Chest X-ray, PA view. Patient: 52 years old, sex M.
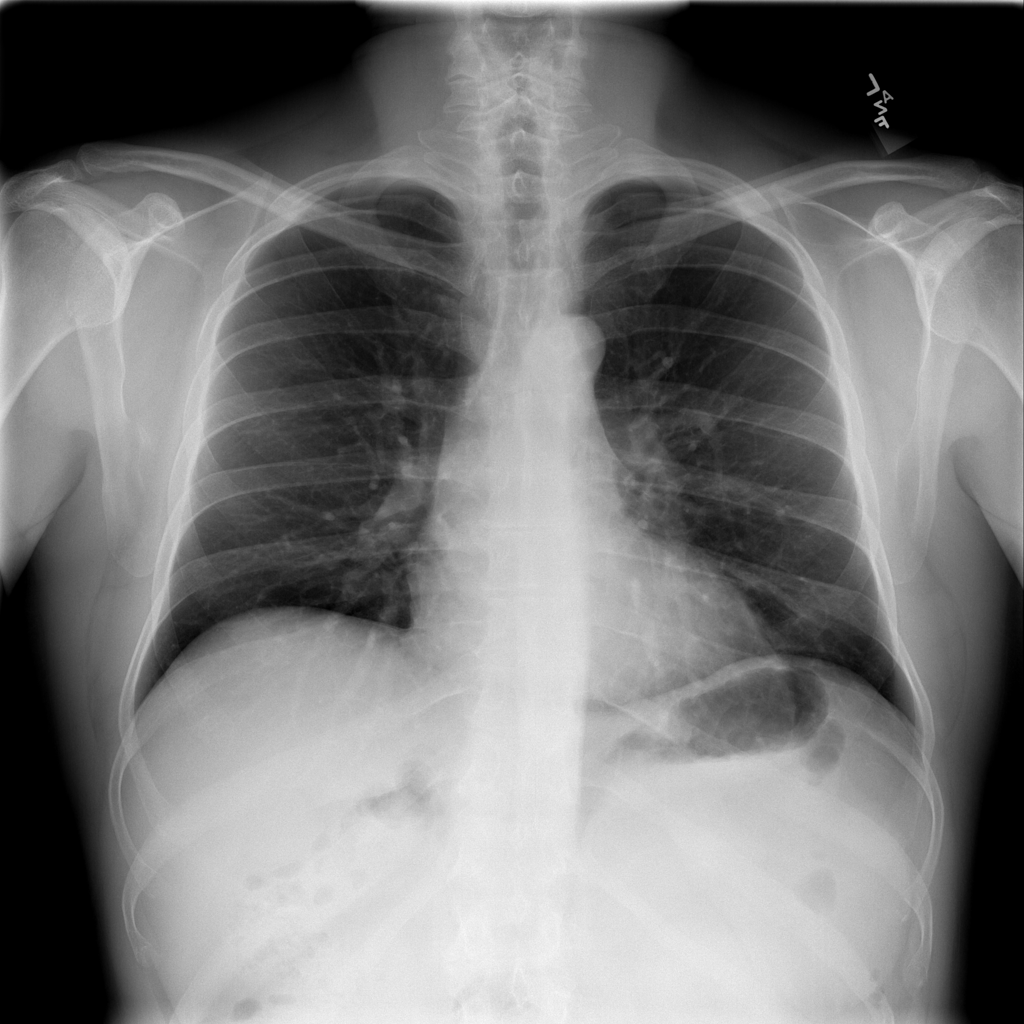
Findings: No Finding